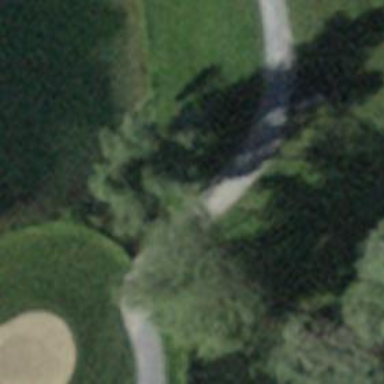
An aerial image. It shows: Service road bridge designated for golf cart use.